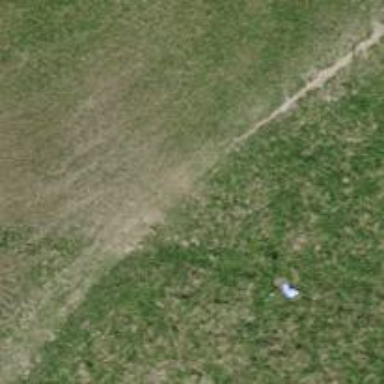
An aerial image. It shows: Grass path.